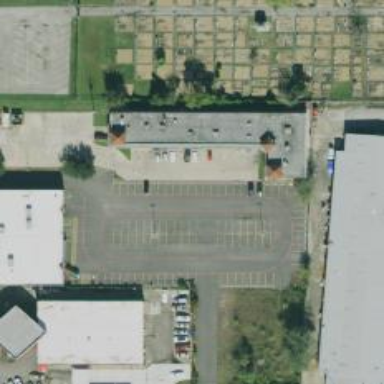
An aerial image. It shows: Parking space is available.